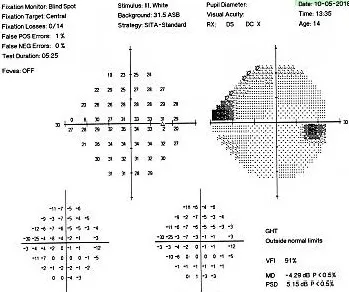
Humphrey visual field of the right eye at follow-up one year later.
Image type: radiology (ct)